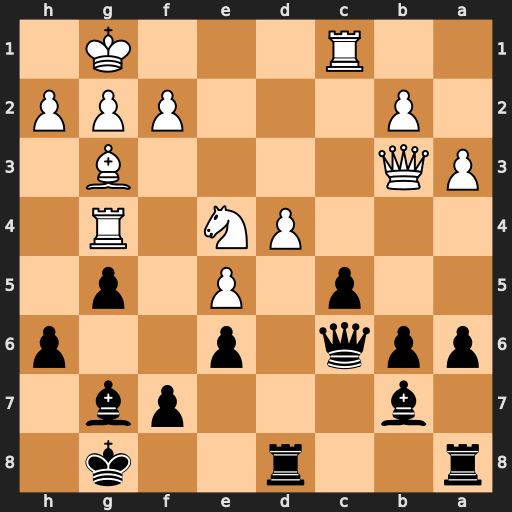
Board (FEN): r2r2k1/1b3pb1/ppq1p2p/2p1P1p1/3PN1R1/PQ4B1/1P3PPP/2R3K1
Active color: b
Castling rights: -
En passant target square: -
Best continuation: h5 Rxg5 Qxe4